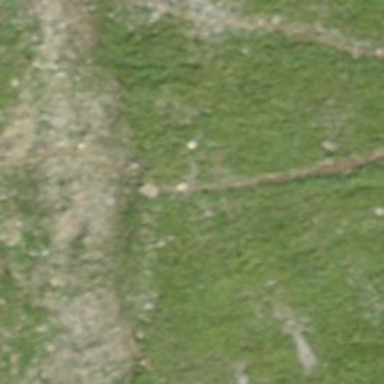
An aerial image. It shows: Path.